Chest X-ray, PA view. Patient: 57 years old, sex F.
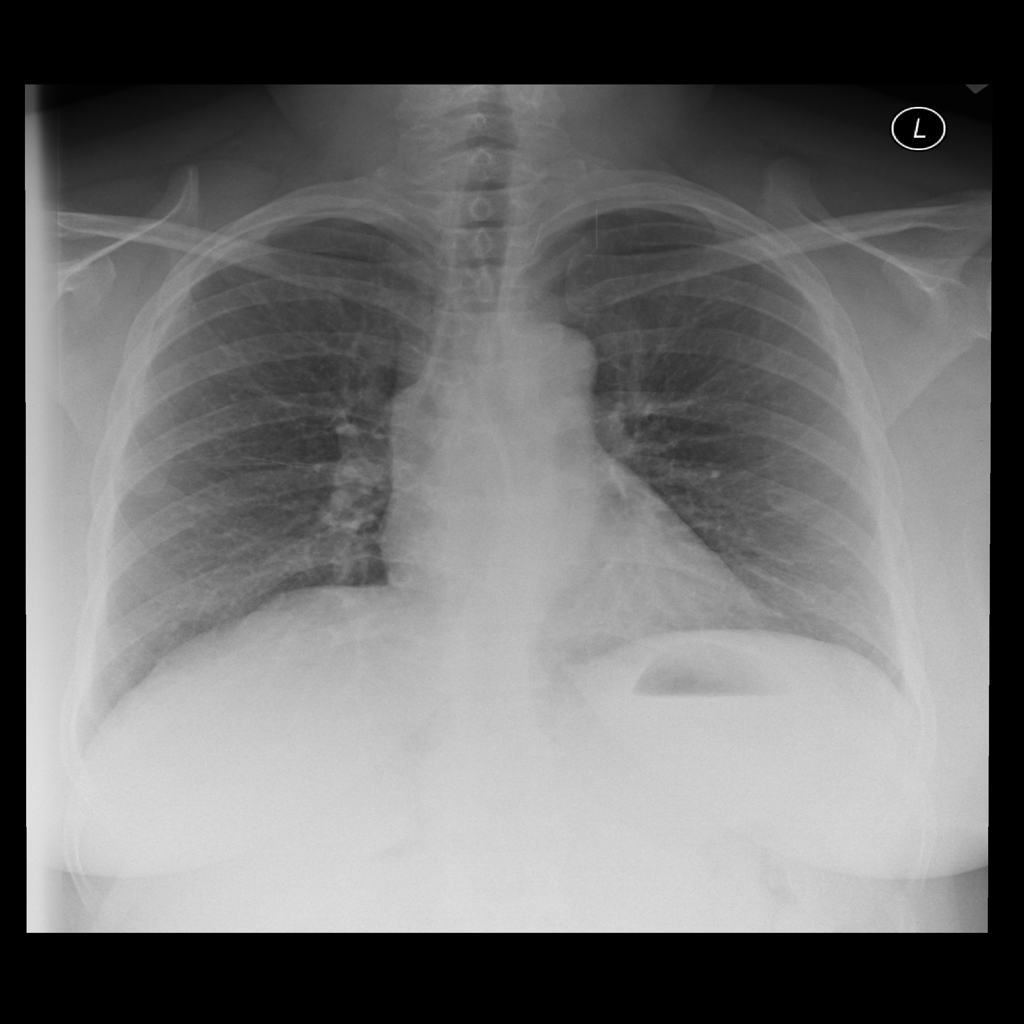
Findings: No Finding